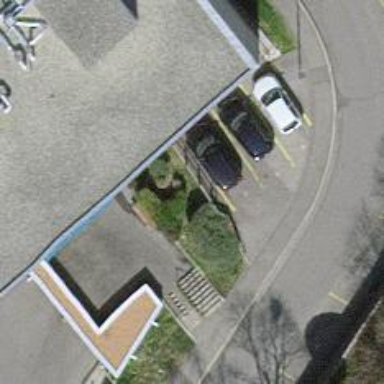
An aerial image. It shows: Road with steps.